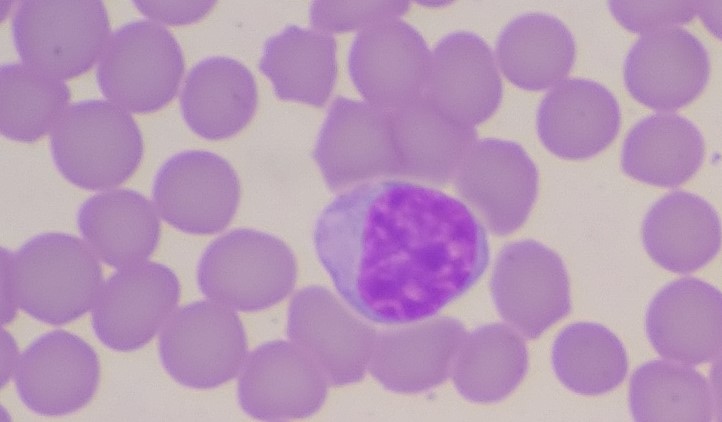
White blood cell type: Lymphocyte